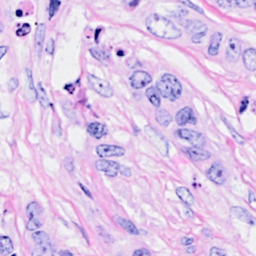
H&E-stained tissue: Breast